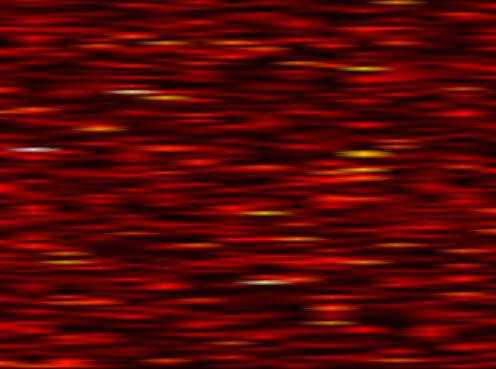
Label: FBMC